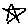
Label: star